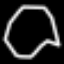
Label: octagon